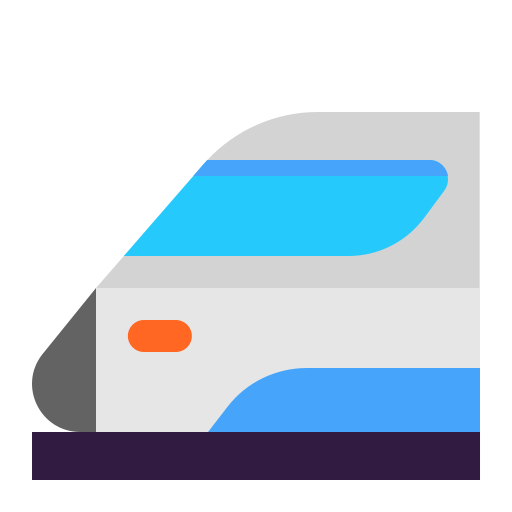
bullet train flat